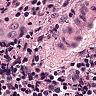
Metastatic tissue present: no